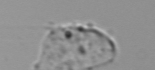
Label: Amoeba